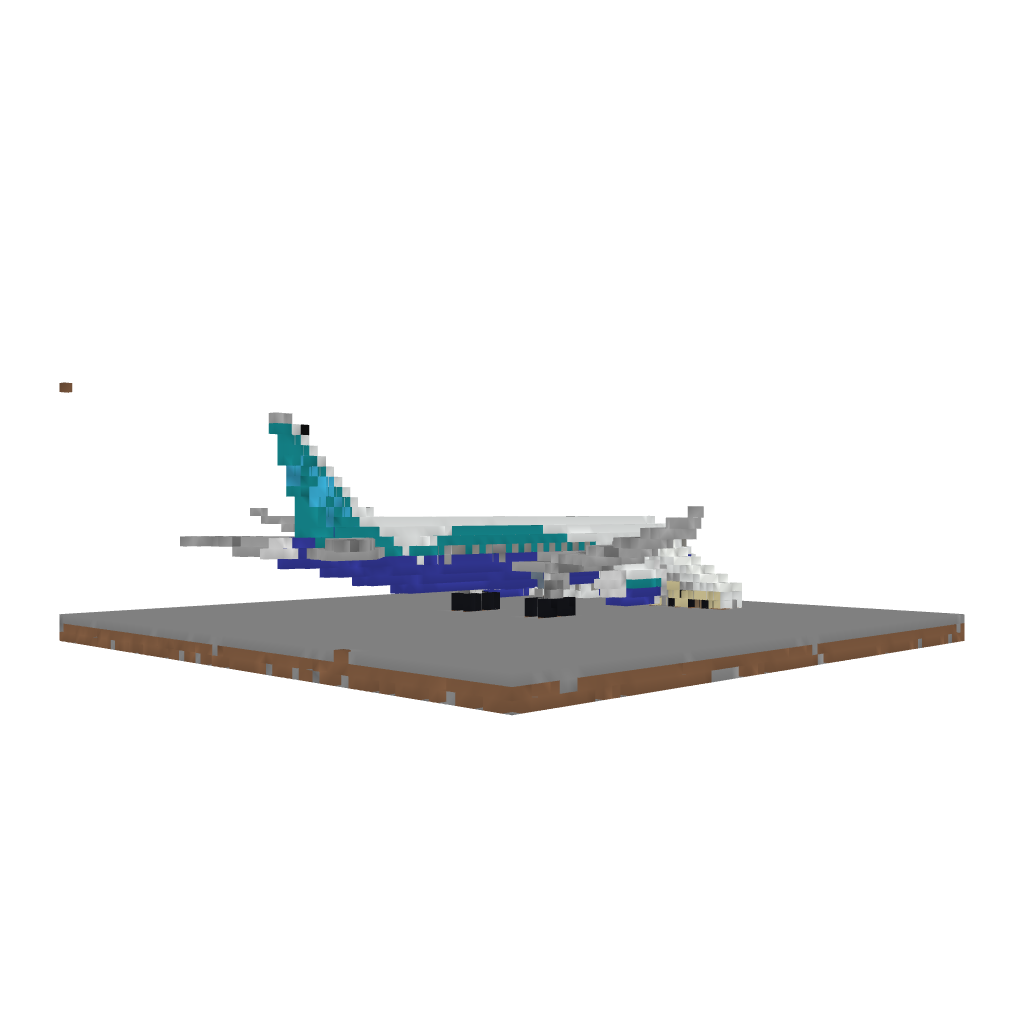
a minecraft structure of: Simple Airplane